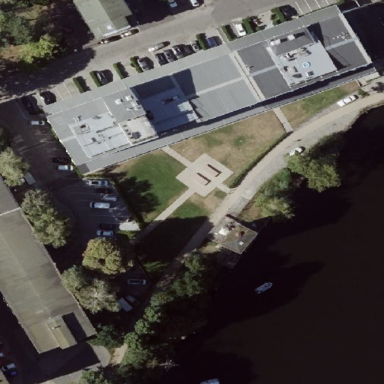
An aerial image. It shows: Building.